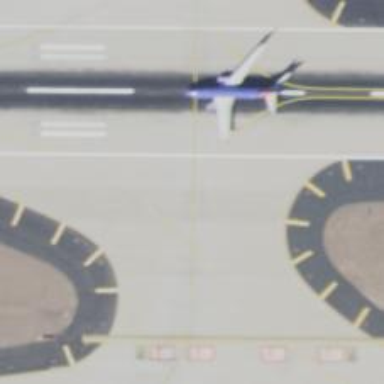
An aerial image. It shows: Image of taxiway at airport.